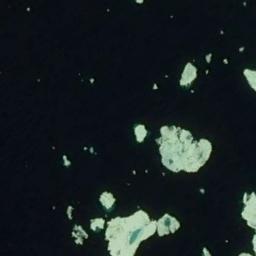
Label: sea_ice